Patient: sex M, age 55
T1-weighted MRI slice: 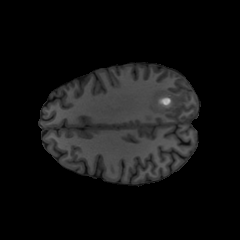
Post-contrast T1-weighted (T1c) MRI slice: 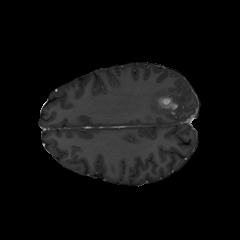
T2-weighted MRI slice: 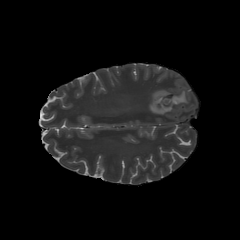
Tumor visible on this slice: yes
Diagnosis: Glioblastoma, IDH-wildtype
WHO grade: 4